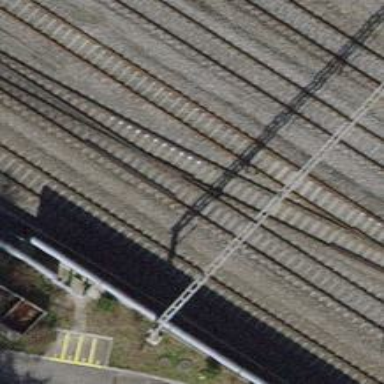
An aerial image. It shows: Electrified rail siding with contact line.